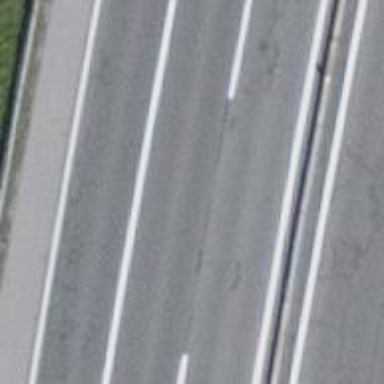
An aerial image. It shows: Trunk highway.